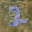
Label: 2